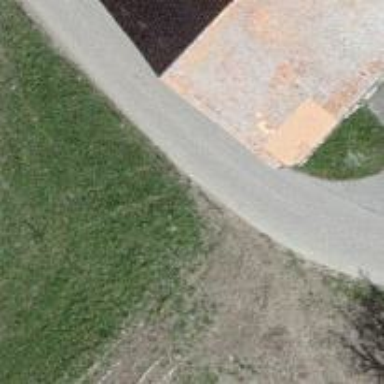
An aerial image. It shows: Unclassified paved road.